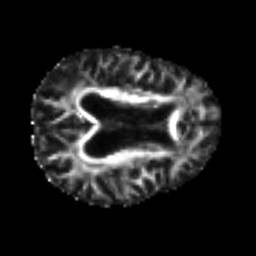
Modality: FA
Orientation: axial
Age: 71
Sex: male
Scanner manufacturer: siemens
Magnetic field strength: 3 T
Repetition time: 4.999 s
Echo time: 0.07946 s